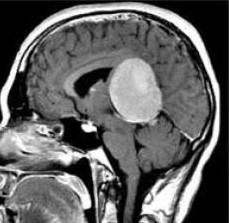
Label: meningioma